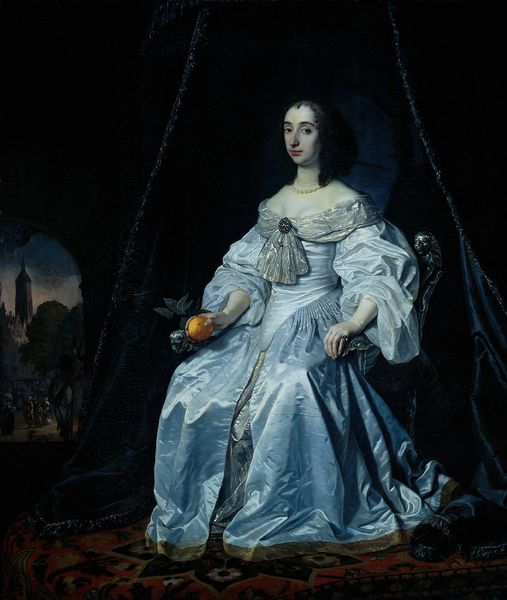
Titel: Princess Henrietta Mary Stuart
Künstler: Bartholomeus van der Helst
Standort: Amsterdam
Institution: Rijksmuseum
Schlagwörter: baum, blau, blätter, dunkel, gemälde, hand, haut, himmel, schatten, weiß, wolken, bäume, frauen, gelb, kirchturm, landschaft, menschen, sitzen, stadt, abend, ausschnitt, braun, damen, fenster, frau, frisur, haar, hell, hintergrund, kleid, mund, nacht, nase, orange, schmuck, schwarz, stuhl, tür, ausblick, blick, dame, obst, rot, schloss, tuch, ball, muster, rock, schleife, teppich, alt, jung, arm, arme, augen, blass, falten, gesicht, mensch, samt, spitze, trauer, ärmel, bildnis, hals, hände, portrait, porträt, vorhang, öl, dämmerung, kalt, kirche, boden, fransen, gewand, gold, haare, reich, sessel, sitzend, stoff, adel, decke, saum, brosche, brünett, dekolletee, dekoltee, england, kontrast, lippen, locken, madame, perlen, rokoko, rosa, schultern, seide, oval, turm, frucht, adelige, hellblau, schärpe, apfel, ornage, äpfel, düster, sitz, bogen, tüll, kette, rundbogen, thron, streng, glanz, sitzt, ganzfigurig, robe, glänzend, stufe, faltenwurf, edel, rüschen, perlenkette, halskette, tor, leuchten, schimmer, hängen, burg, torbogen, bläulich, kugel, tron, brokat, contess, damast, frauch, ganzkörper, glnz, henriette adelaide, herrcherin, hägen, löwenkopf, sitzfigur, strümpfew, tfrucht, tuuut, tuuuuut, tuuuuuuuuuut, zitrusfrucht, erleuchtet, struktur, baldachin, har, adlige, hochzeit, herrscherin, leuchtend, seidenkleid, maria, lady, fahl, verschattet, landschaftsausblick, kleidsaum, renessaince, apfelsine, schwarzhaarig, eisblau, portträt, blaues kleid, häßlich, pörträt, sithen, bl#tter, 1560, eierkopf, sptize, apfe, strng, wie die nacht